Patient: sex F, age 56
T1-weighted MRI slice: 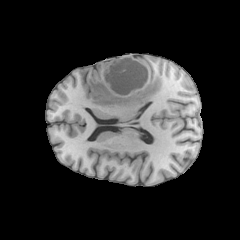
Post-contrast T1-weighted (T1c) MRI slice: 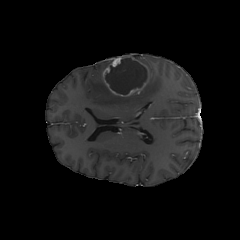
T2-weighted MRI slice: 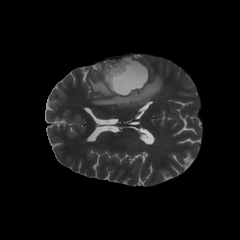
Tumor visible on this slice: yes
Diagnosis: Glioblastoma, IDH-wildtype
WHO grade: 4